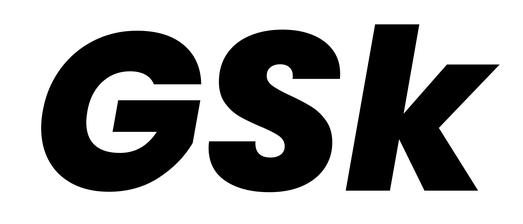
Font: Poppins-ExtraBoldItalic